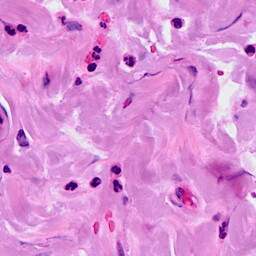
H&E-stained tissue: Breast